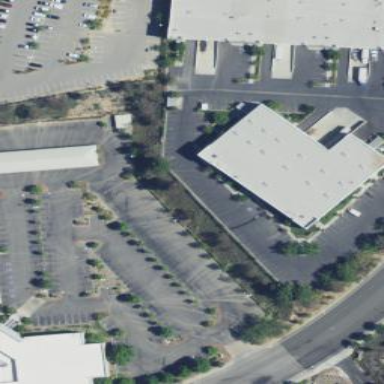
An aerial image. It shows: Warehouse building.